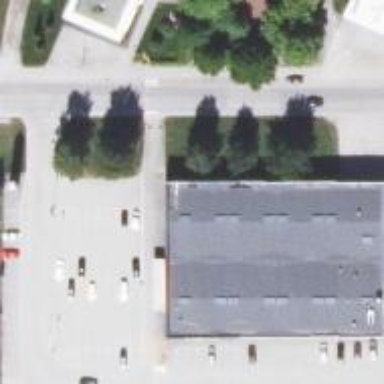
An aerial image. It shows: Parking area with surface.